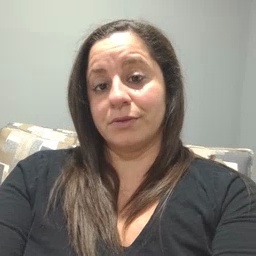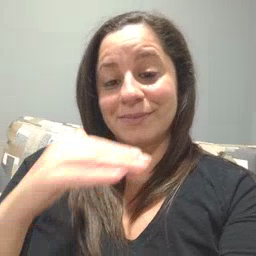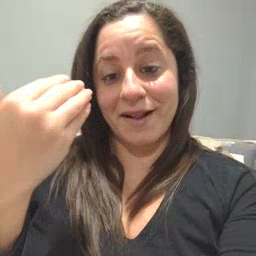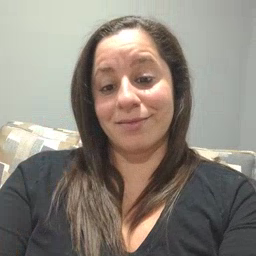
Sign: smile